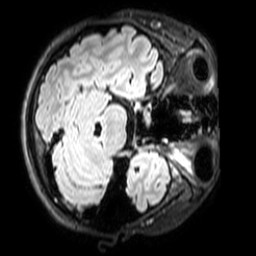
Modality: T1w
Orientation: axial
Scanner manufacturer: philips
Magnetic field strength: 3 T
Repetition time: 4.8 s
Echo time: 0.2586 s